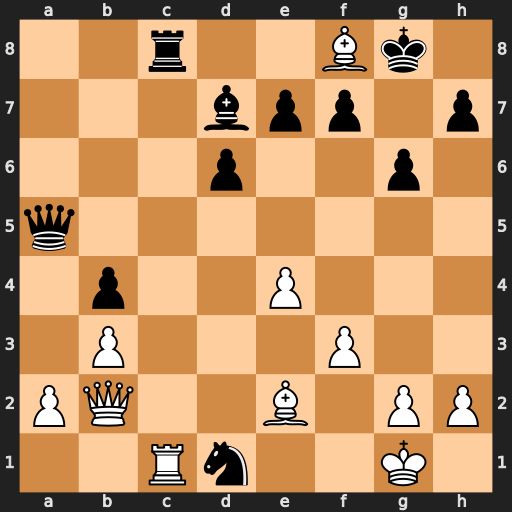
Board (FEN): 2r2Bk1/3bpp1p/3p2p1/q7/1p2P3/1P3P2/PQ2B1PP/2Rn2K1
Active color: w
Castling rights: -
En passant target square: -
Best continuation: Qg7#